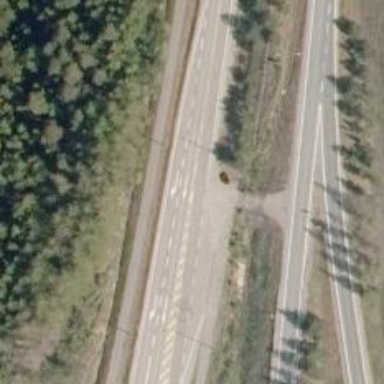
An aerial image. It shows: Secondary road with asphalt surface.